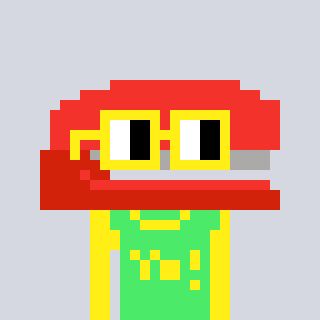
a pixel art character with square yellow glasses, a stapler-shaped head and a teal-colored body on a cool background